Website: walmart
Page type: cart
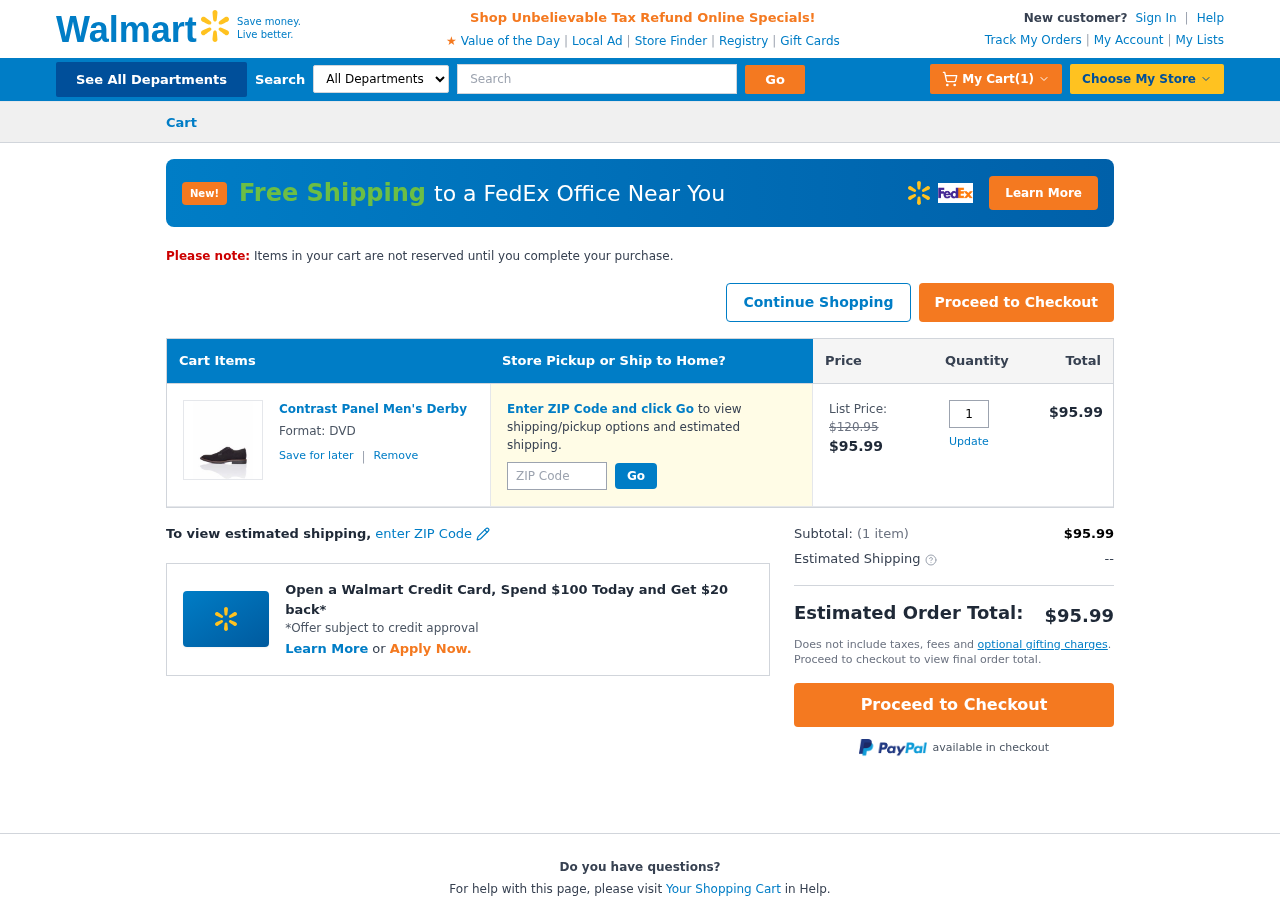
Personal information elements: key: PII_POSTCODE
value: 18006
Product elements: key: PRODUCT1_NAME
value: Contrast Panel Men's Derby
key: PRODUCT1_PRICE
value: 95.99
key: PRODUCT1_QUANTITY
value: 1
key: PRODUCT1_ORIGINAL_PRICE
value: $120.95
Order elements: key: ORDER_NUM_ITEMS
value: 1
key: ORDER_SUBTOTAL
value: $95.99
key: ORDER_TOTAL
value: $95.99
Search elements: key: HEADER_SEARCH
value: Search